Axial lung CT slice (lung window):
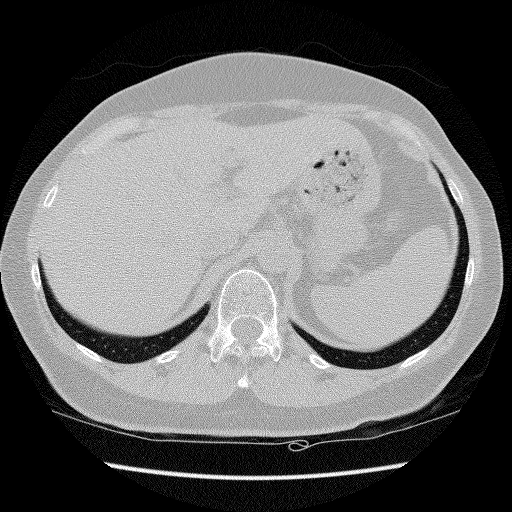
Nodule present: no